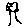
Label: tree